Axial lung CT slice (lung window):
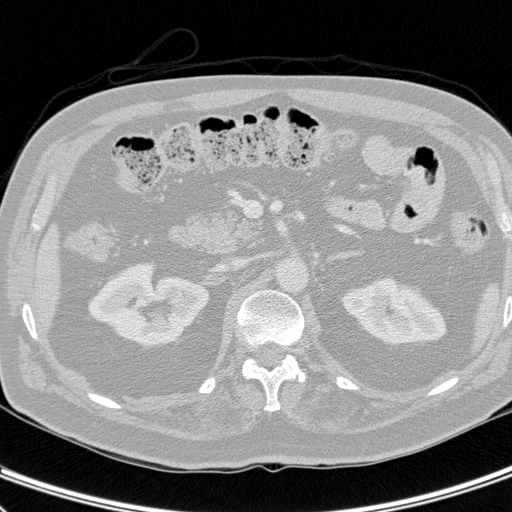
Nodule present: no